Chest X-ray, PA view. Patient: 55 years old, sex M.
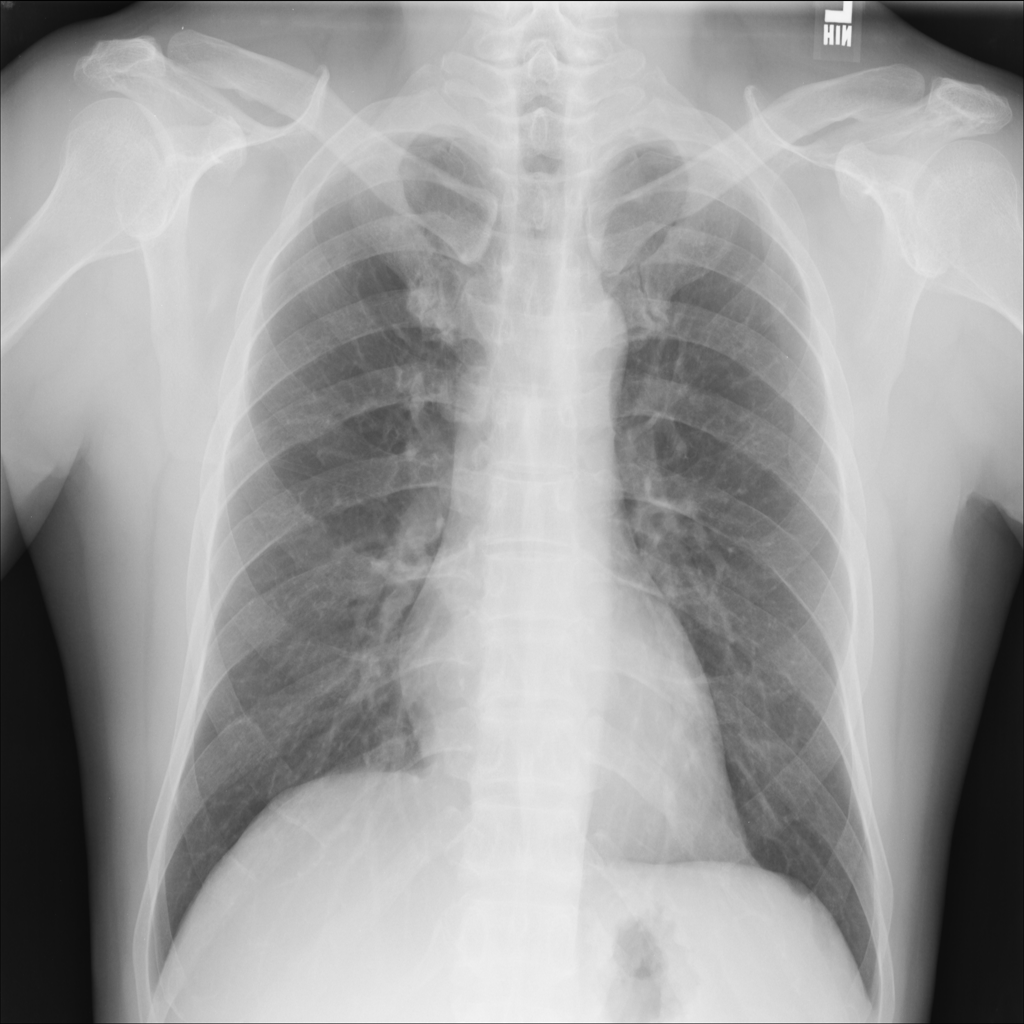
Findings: No Finding